Field crop: maize
Growth stage: 1
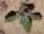
Species: chenopodium